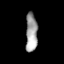
Tissue: prostate
Cell type: Fibroblasts
Senescence score: 0.737
Nuclear area (px): 439
Mean DAPI intensity: 161.469